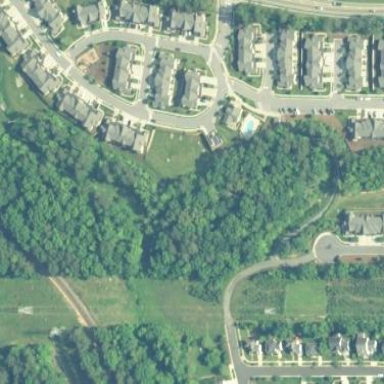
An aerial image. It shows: Condominium in residential neighbourhood.